Aerial crown-view tile of a tropical tree (Barro Colorado Island, Panama), acquired 20250715:
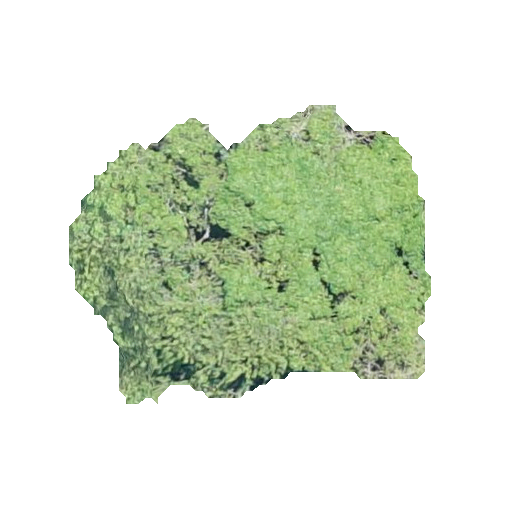
Species: Lonchocarpus heptaphyllus
GBIF accepted scientific name: Lonchocarpus heptaphyllus
Crown area: 121.885 m²